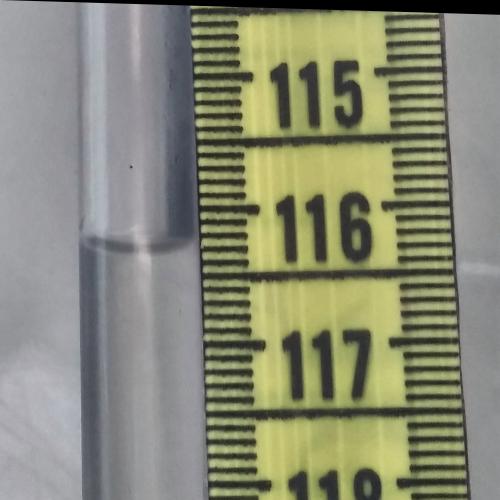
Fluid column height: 116.3 cm